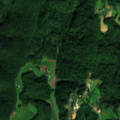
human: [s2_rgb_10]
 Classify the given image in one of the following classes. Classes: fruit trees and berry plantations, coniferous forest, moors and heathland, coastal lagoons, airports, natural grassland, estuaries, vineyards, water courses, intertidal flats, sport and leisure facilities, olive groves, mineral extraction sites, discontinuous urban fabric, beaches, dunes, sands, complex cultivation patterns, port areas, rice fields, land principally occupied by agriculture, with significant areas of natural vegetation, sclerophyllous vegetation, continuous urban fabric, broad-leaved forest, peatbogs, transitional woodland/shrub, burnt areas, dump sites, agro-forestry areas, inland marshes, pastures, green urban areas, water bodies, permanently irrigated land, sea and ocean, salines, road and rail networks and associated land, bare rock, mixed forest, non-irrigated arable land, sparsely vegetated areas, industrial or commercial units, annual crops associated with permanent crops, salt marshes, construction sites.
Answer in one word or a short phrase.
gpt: non-irrigated arable land, complex cultivation patterns, land principally occupied by agriculture, with significant areas of natural vegetation, broad-leaved forest